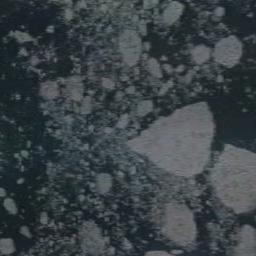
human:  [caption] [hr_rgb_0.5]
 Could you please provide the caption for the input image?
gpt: Sea ice is surrounded by water .

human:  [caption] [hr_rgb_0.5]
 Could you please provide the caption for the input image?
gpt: A large piece of broken and irregular ice floating on the deep blue sea .

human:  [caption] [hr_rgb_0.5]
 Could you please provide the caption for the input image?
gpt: A lot of floating sea ice of different sizes gathers together and the color of the seawater is deep blue .

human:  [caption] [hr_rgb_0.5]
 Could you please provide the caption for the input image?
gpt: There are many ice on the dark blue sea .

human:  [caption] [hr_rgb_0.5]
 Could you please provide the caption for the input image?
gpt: There are many pieces of sea ice .